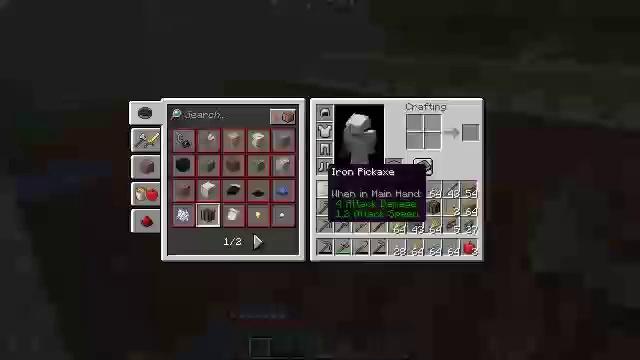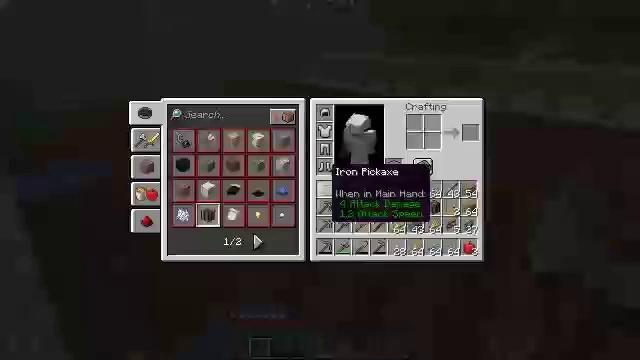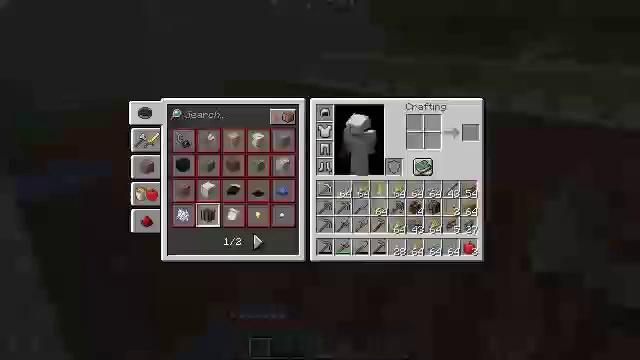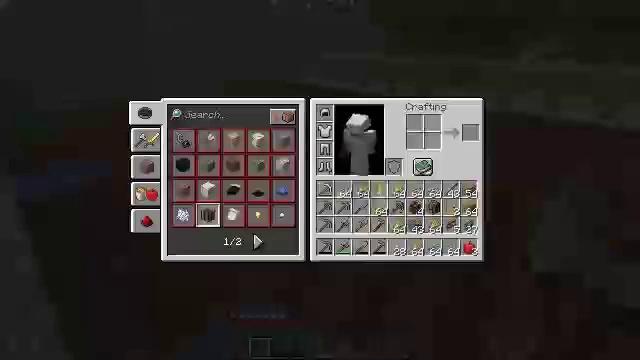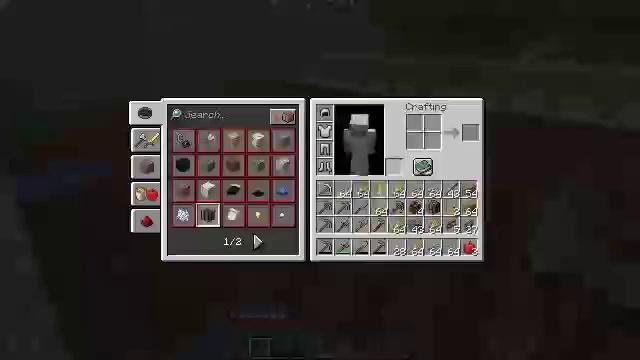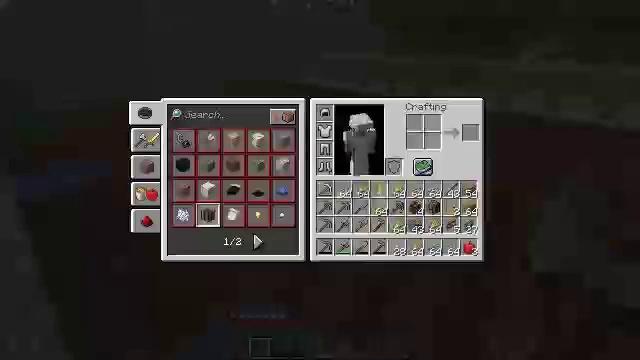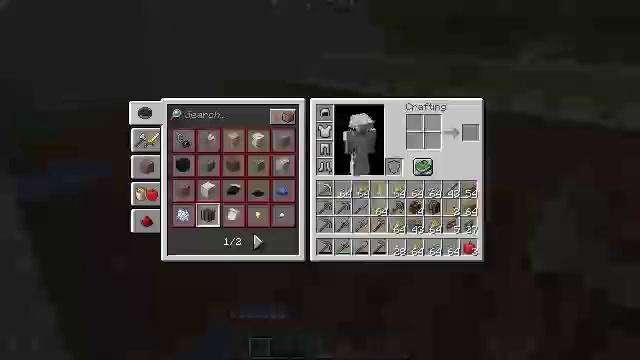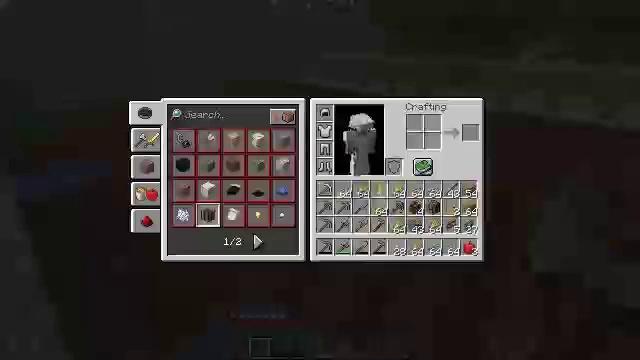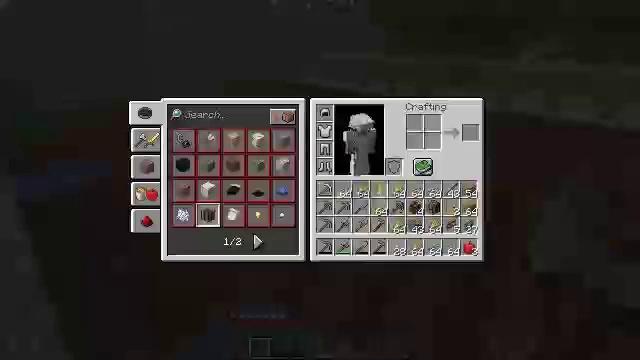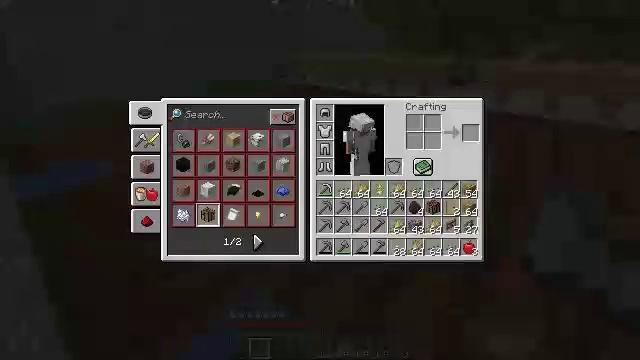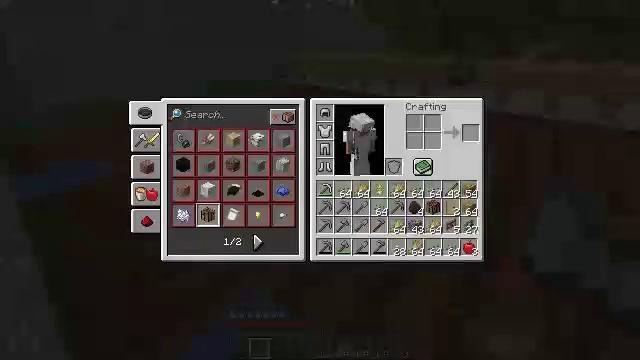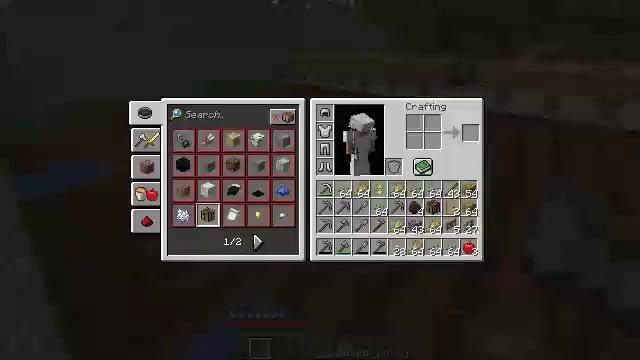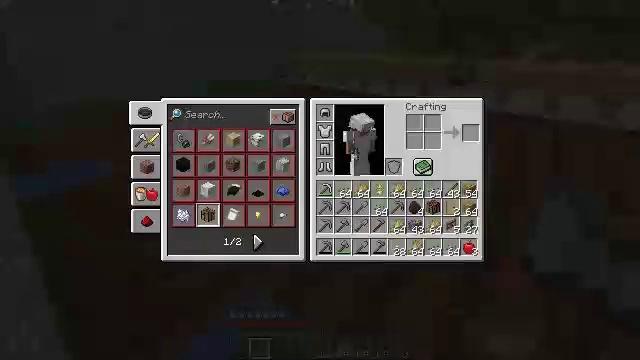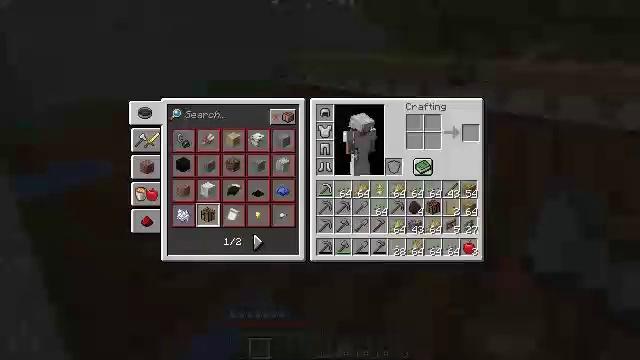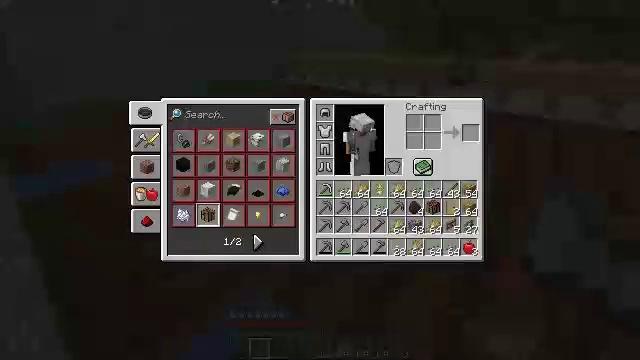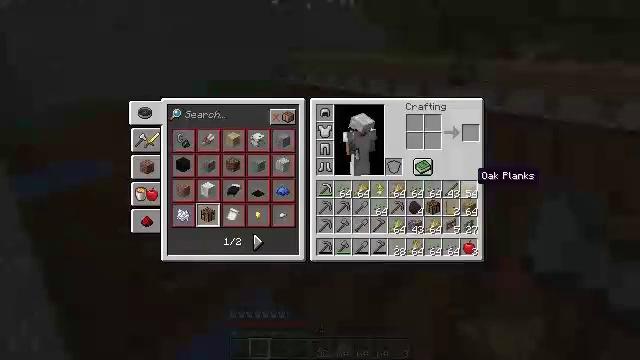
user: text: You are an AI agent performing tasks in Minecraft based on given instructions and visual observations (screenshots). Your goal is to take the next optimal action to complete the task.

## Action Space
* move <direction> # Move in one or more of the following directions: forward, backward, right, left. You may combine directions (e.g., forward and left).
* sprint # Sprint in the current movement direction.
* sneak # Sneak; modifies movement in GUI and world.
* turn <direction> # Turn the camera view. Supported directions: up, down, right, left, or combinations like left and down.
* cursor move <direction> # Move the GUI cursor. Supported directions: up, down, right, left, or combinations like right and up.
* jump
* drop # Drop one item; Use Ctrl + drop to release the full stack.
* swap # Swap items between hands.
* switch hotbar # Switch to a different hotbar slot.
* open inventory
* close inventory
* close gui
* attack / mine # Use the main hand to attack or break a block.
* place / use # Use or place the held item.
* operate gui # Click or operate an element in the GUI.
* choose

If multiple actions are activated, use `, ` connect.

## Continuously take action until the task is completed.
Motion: motion action
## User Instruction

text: Remove wheat from your collection.
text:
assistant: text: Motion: open inventory
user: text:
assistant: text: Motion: cursor move right
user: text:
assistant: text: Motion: cursor move right
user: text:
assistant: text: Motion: cursor move right
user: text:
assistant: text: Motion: cursor move right
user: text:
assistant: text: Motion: cursor move right
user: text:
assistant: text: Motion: no_op
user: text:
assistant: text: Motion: no_op
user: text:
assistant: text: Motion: no_op
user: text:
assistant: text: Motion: no_op
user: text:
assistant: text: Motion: no_op
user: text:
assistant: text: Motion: no_op
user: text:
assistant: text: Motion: cursor move right
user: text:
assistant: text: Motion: cursor move right
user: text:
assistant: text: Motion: no_op
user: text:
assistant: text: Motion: no_op
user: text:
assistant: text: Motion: no_op
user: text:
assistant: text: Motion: no_op
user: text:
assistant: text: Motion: no_op
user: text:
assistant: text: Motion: cursor move right
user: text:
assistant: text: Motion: cursor move right
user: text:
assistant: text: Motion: cursor move right
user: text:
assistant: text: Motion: no_op
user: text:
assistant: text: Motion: no_op
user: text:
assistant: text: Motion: no_op
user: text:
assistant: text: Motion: no_op
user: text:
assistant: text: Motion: no_op
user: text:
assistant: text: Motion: no_op
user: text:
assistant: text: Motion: no_op
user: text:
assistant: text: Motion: no_op